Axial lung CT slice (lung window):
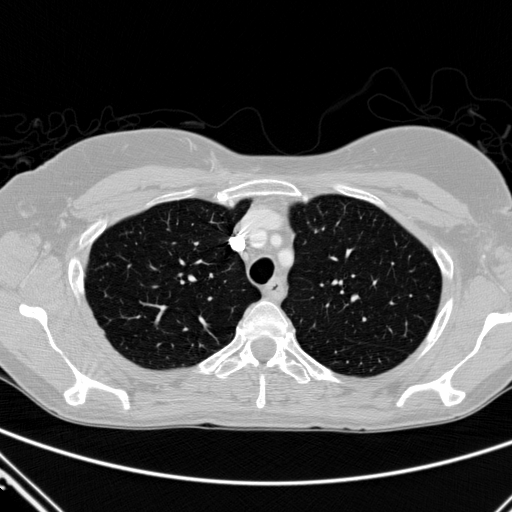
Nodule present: no